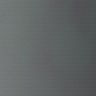
Metastatic tissue present: no